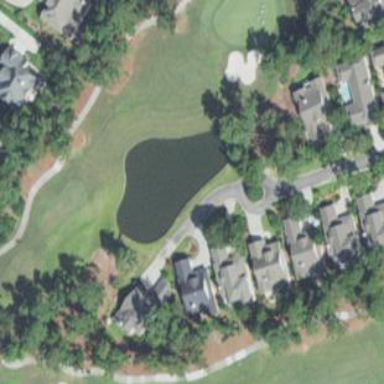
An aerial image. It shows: Water hazard on golf course. The hazard is natural water feature.